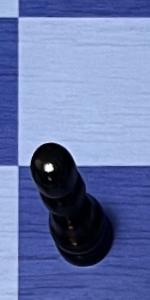
Label: Pawn_Black